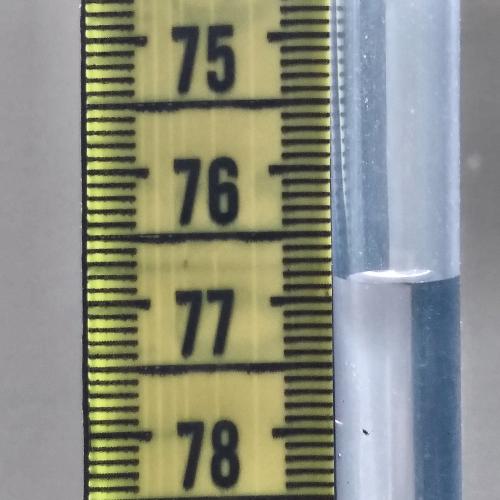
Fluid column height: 76.9 cm